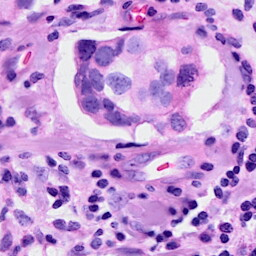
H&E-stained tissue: Breast